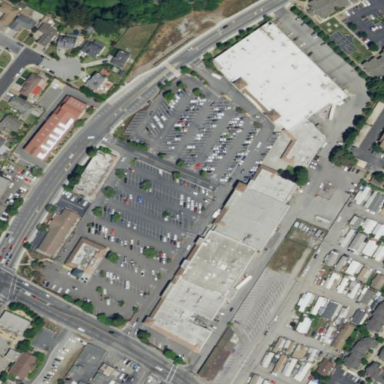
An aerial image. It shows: Retail area.